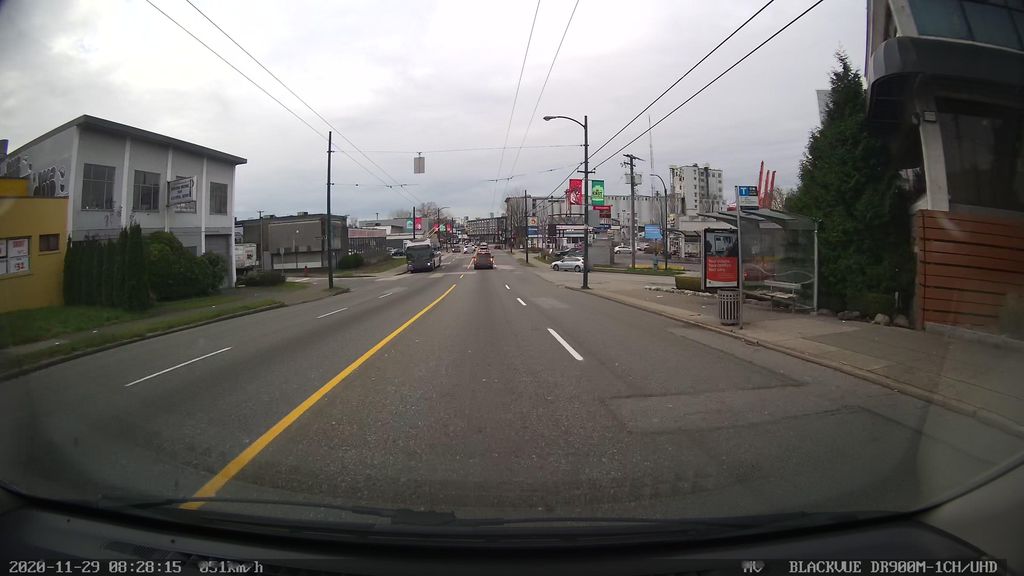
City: vancouver